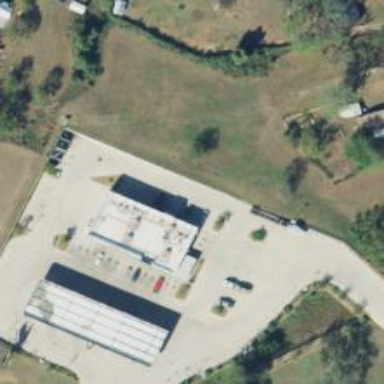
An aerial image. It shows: Convenience store inside building.